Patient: sex M, age 31
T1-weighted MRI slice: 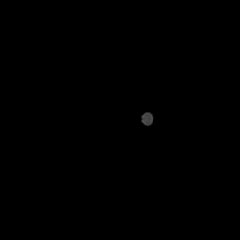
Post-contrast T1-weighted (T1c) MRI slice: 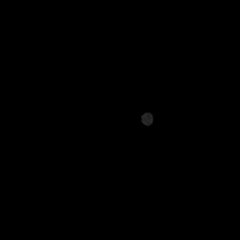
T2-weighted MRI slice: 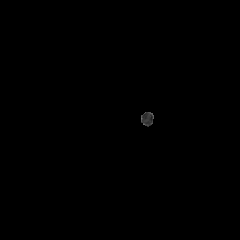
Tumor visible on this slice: no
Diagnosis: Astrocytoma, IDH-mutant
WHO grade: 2